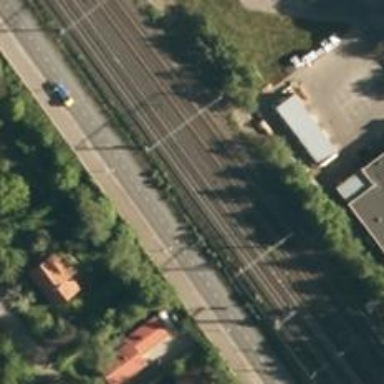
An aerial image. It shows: Railway track with continuous electrified contact lines.